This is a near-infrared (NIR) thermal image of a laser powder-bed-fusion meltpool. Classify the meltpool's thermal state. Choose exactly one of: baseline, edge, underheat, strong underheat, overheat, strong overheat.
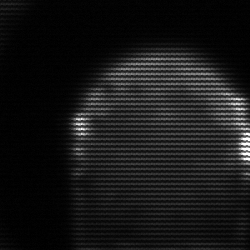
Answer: edge